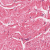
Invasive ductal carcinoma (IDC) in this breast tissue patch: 0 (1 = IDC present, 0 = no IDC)